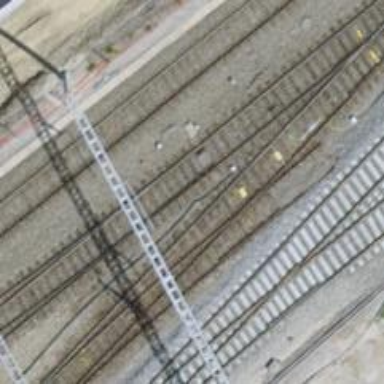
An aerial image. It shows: Railway switch.